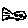
Label: fish